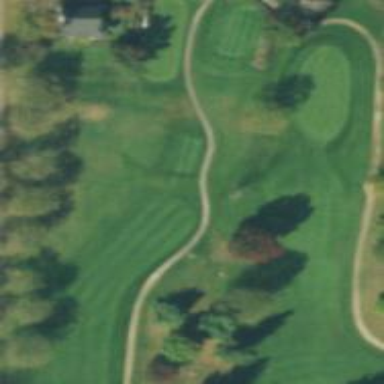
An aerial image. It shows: Footway that resembles golf path.